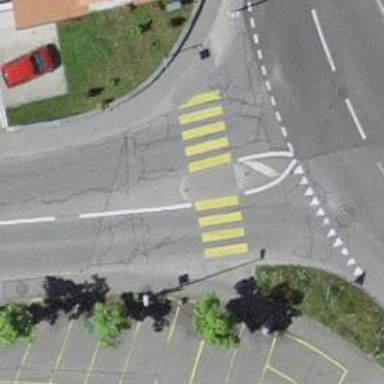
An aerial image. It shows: Zebra crossing with road island.